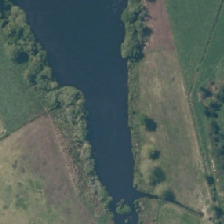
Land cover: lake_pond